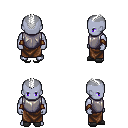
a pixel art fantasy rpg character, male body template, dark elf, purple skin, steel chest armor, robe skirt, white short mohawk hairstyle, leather bracers, gray slippers, four views (front, back, left, right), 2x2 character sprite sheet, small pixel art, hard edges, no anti-aliasing